Question: I need to press my create button under red circle and by pressing this button i am trying to fill first row of my table view. I am a new user in QT Quick please help me. I have wasted lot of time but have no way to do it.
I am providing UI and code as well please have a look.
Thank you !
'''
import QtQuick 2.2
import QtQuick.Controls 1.2
import QtQuick.Layouts 1.0
import QtQuick.Dialogs 1.0
import "content"
import "images"
ApplicationWindow {
visible: true
title: "Mask Editor: Subsystem"
width: 720
height: 420
minimumHeight: 400
minimumWidth: 720
statusBar: StatusBar {
id: minstatusbar
RowLayout {
id:row1
spacing: 2
width: parent.width
Button {
text:"Unmask"
}
Item { Layout.fillWidth: true }
Button {
text:"OK"
}
Button {
text:"Cancel"
}
Button {
text:"Help"
}
Button {
text:"Apply"
}
}
}
/* ListModel {
id: largeModel
Component.onCompleted: {
for (var i=0 ; i< 10 ; ++i)
largeModel.append({"index":i , "prompt": "pmpt", "variable":i+10, "type" : "Female","tabname":"something"})
}
}*/
Action {
id: openAction
text: "&Open"
shortcut: "Ctrl+O"
iconSource: "images/document-open.png"
onTriggered: fileDialog.open()
tooltip: "Open an Image"
}
TabView {
id:frame
enabled: enabledCheck.checked
tabPosition: controlPage.item ? controlPage.item.tabPosition : Qt.TopEdge
anchors.fill: parent
anchors.margins: Qt.platform.os === "osx" ? 12 : 2
Tab {
id: controlPage
title: "Parameters"
Item {
id:root
anchors.fill: parent
anchors.margins: 8
ColumnLayout {
id: mainLayout
anchors.fill: parent
spacing: 4
GroupBox {
id: gridBox
title: "Grid layout"
Layout.fillWidth: true
ListModel {
id: nestedModel
ListElement{index:"1";prompt:"pmt";variable:10; type: "to be defined";tabname:"something"}
}
GridLayout {
id: gridLayout
anchors.fill: parent
rows: 3
flow: GridLayout.TopToBottom
ToolButton { iconSource: "images/window-new.png"
action:filldata
Accessible.name: "New window"
onClicked: {
nestedmodel.append({"index":i , "prompt": "pmpt", "variable":i+10, "type" : "Female","tabname":"something"})
}
tooltip: "Toggle visibility of the second window" }
ToolButton { iconSource: "images/view-refresh.png"
onClicked: window1.visible = !window1.visible
Accessible.name: "New window"
tooltip: "Toggle visibility of the second window" }
ToolButton { Accessible.name: "Save as"
iconSource: "images/document-save-as@2x.png"
tooltip: "(Pretend to) Save as..." }
TableView{
model: modelcontl
Layout.rowSpan: 3
Layout.fillHeight: true
Layout.fillWidth: true
//anchors.fill: parent
TableViewColumn {
role: "index"
title: "#"
width: 36
resizable: false
movable: false
}
TableViewColumn {
role: "prompt"
title: "Prompt"
width: 120
}
TableViewColumn {
role: "variable"
title: "Variable"
width: 120
}
TableViewColumn {
role: "type"
title: "Type"
width: 200
visible: true
}
TableViewColumn {
role: "tabname"
title: "Tab Name"
Layout.fillWidth: true
visible: true
}
}
}
}
Rectangle{
Layout.fillHeight: true
Layout.fillWidth: true
GridLayout {
//id: gridLayout
rows: 1
flow: GridLayout.TopToBottom
anchors.fill: parent
GridLayout{
id: grid1
columns: 2
anchors.fill: parent
GroupBox {
//id: gridBox
title: "Grid layout"
Layout.fillHeight: true
Layout.fillWidth: true
}
GroupBox {
//id: gridBox
title: "Grid layout"
Layout.fillHeight: true
Layout.fillWidth: true
}
}
}
}
}
}
}
Tab {
title: "Documentation"
Controls { }
}
Tab {
title: "dialog"
MessageDialogs { }
}
}
}
'''
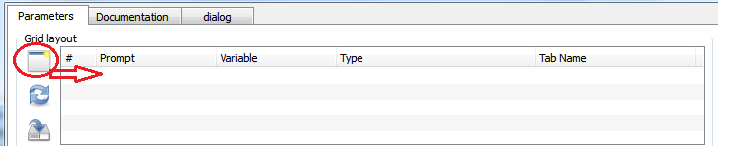
Answer: Try this:
'''
TableView {
TableViewColumn{ role: "col1" ; title: "Column1" }
TableViewColumn{ role: "col2" ; title: "Column2" }
TableViewColumn{ role: "col3" ; title: "Column3" }
model: ListModel {
id: myModel
}
}
Button {
text: "Add row"
onClicked: {
myModel.append({col1: "some value",
col2: "Another value",
col3 : "One more value" });
}
}
'''